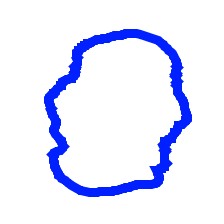
Shape: circle